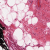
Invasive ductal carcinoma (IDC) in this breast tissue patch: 0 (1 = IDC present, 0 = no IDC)